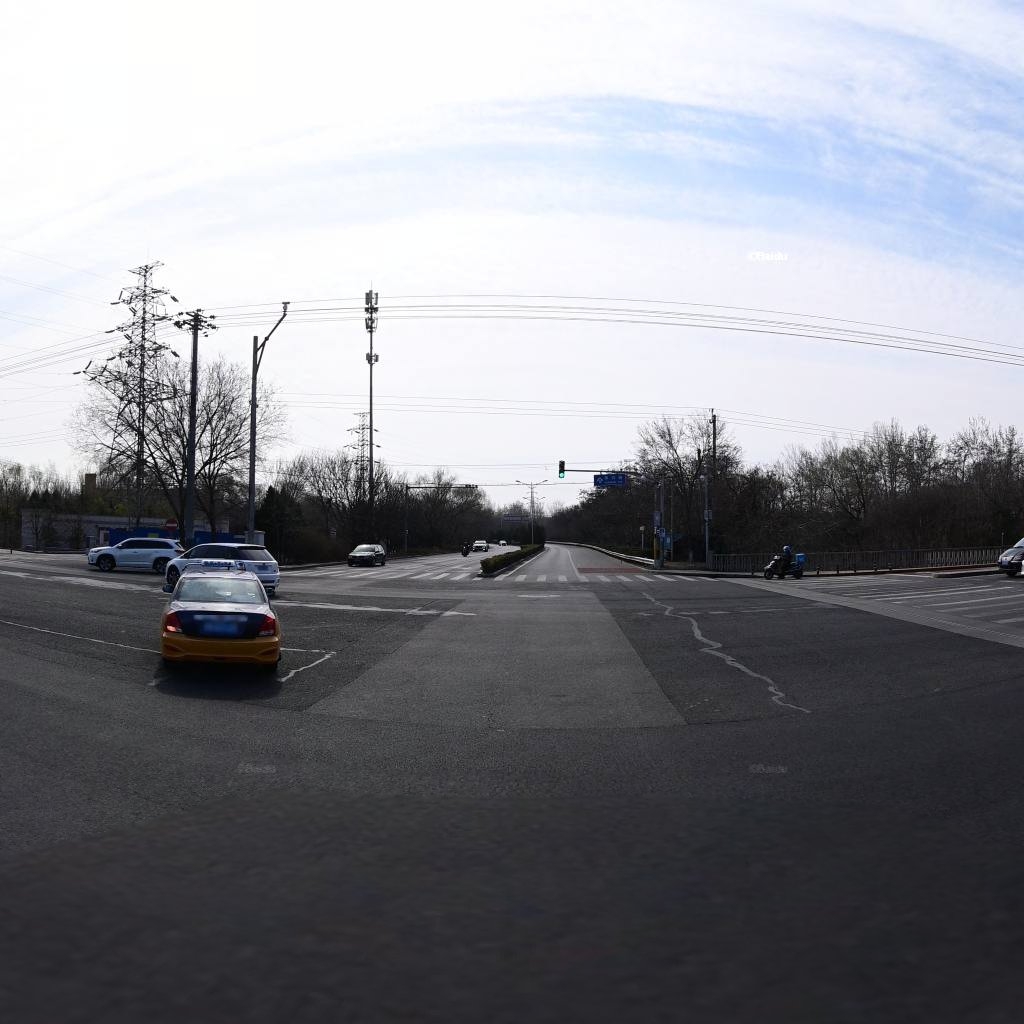
Region: Haidian
Road damage annotations: longitudinal patch, longitudinal patch, transverse patch, transverse patch